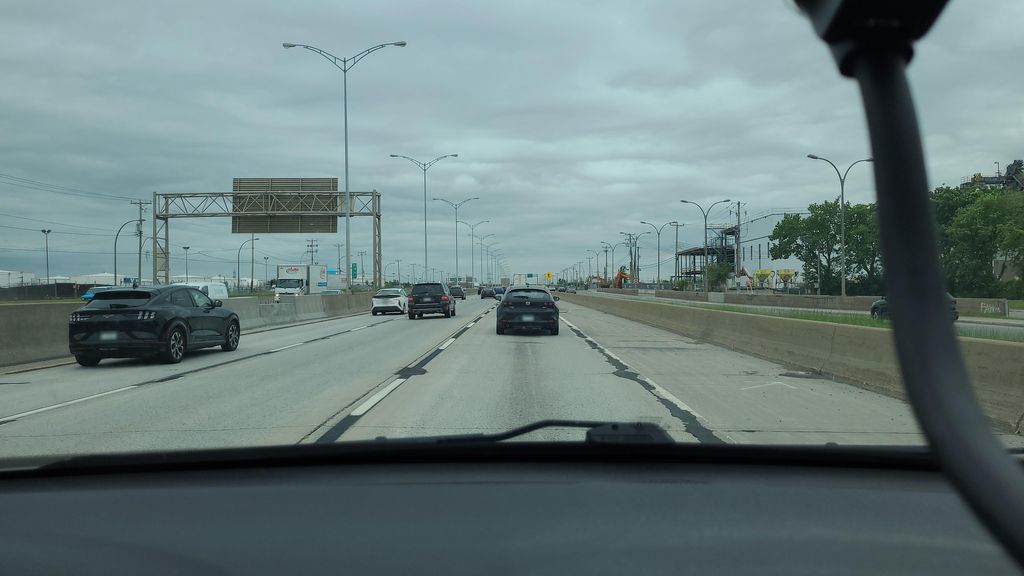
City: montreal